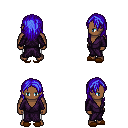
a pixel art fantasy rpg character, male body template, human, dark skin, purple robe, white pants, blue long hairstyle, brown slippers, four views (front, back, left, right), 2x2 character sprite sheet, small pixel art, hard edges, no anti-aliasing